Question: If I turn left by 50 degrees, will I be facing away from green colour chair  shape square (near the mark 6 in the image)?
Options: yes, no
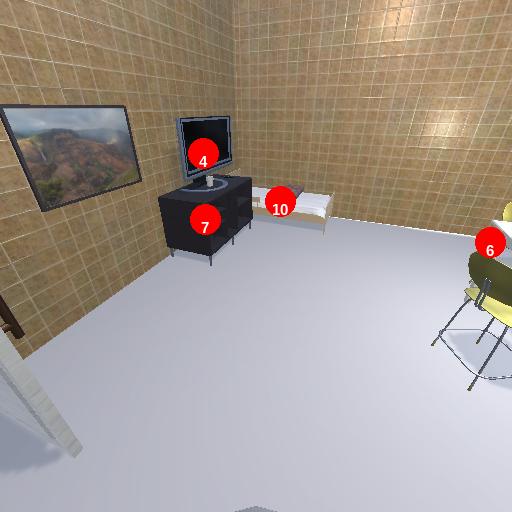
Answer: yes